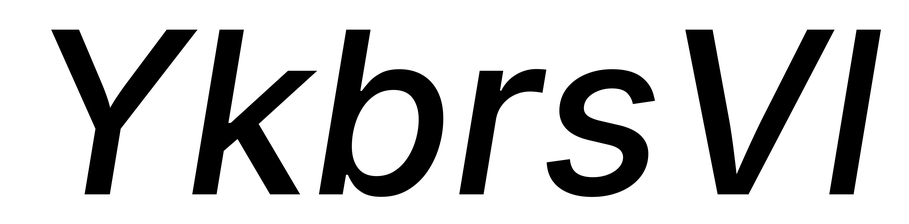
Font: Inter-Italic_Medium_Italic